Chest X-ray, AP view. Patient: 23 years old, sex M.
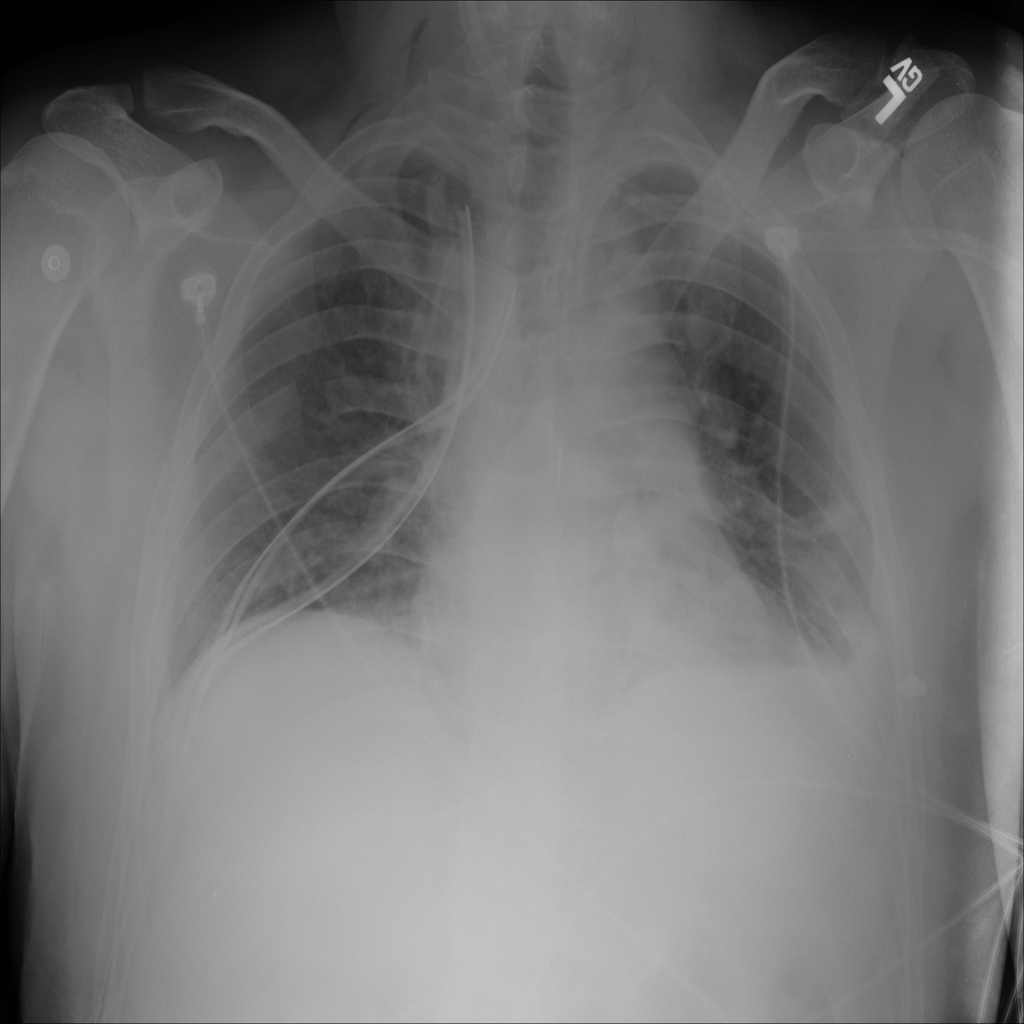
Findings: Atelectasis, Consolidation, Effusion